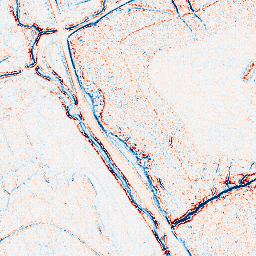
Category: edge_preserving
Decomposition family: bilateral
Decomposition parameters: d: 5
sigma_color: 25
sigma_space: 50
Upsampling method: bilinear
Upsampling parameters: scale: 8
Upsampling scale: 8